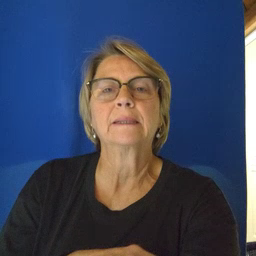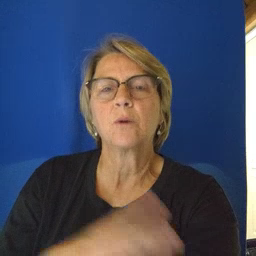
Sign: police